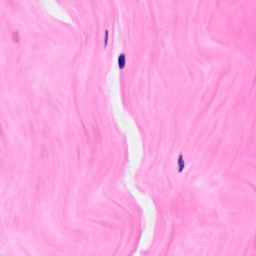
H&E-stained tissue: Breast